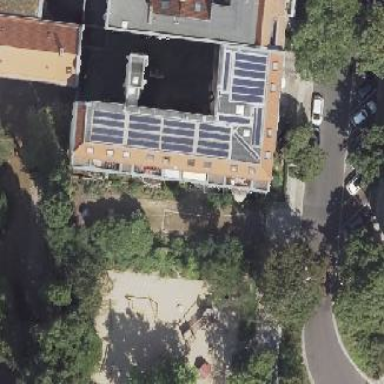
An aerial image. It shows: Image showing building with apartments.